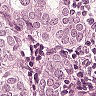
Metastatic tissue present: yes